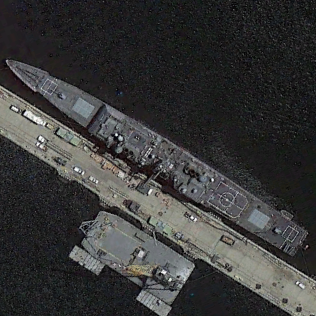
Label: cruiser